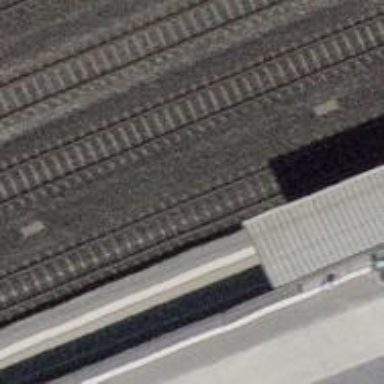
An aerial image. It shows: Public transport stop position along the railway.